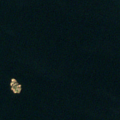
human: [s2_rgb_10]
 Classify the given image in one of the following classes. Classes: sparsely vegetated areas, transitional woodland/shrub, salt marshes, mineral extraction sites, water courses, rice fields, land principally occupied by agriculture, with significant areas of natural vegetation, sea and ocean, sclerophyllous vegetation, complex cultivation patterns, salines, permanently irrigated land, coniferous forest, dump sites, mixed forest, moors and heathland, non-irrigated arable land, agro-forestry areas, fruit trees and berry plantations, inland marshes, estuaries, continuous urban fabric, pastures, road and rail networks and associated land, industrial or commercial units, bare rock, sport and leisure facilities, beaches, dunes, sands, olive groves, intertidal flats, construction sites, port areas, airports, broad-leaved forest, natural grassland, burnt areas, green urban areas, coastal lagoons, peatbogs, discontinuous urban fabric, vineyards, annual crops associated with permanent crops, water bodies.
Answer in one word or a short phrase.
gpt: sea and ocean